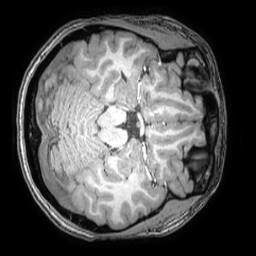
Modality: T1w
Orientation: axial
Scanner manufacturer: philips
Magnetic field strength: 3 T
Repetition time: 0.008 s
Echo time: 0.0035 s